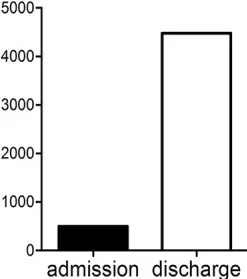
Level of cholinesterase.
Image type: pathology (fish)